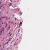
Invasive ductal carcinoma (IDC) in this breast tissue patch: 1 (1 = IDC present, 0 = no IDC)